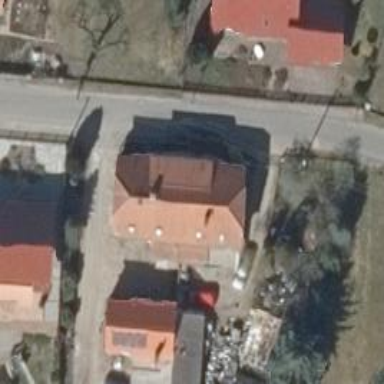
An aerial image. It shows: Residential building.